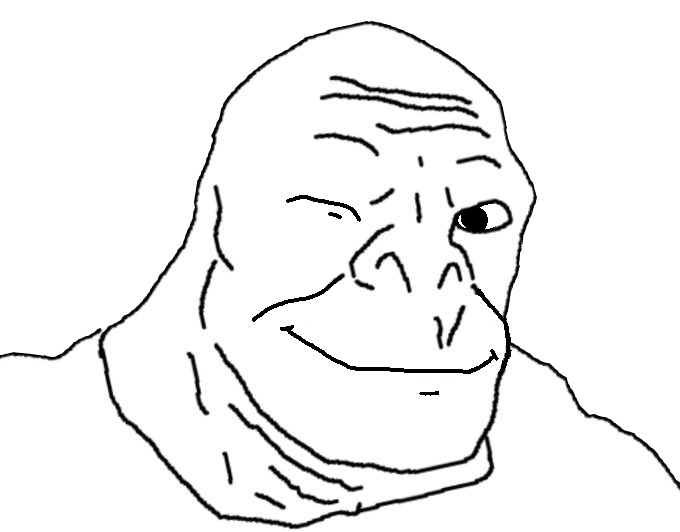
Label: 5_Craig